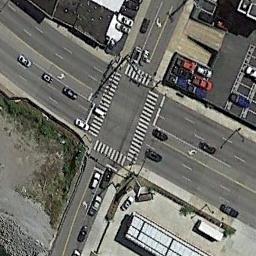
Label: intersection